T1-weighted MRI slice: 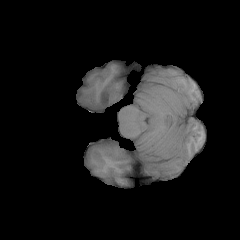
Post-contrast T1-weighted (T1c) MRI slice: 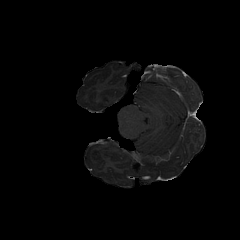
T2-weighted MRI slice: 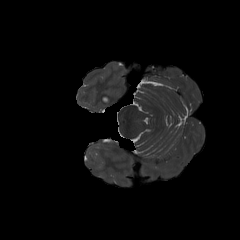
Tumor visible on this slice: no